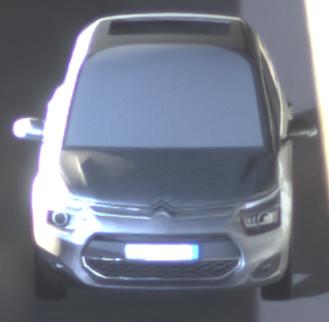
Make: Citroen
Model: Grand C4 Picasso VTi 120
Detailed model: Grand C4 Picasso (II)
Model produced from: 2013/10
Model produced until: 2015/02
Doors: 5
Color: gray
Road condition: dry road
Daytime: night
Contrast: high contrast